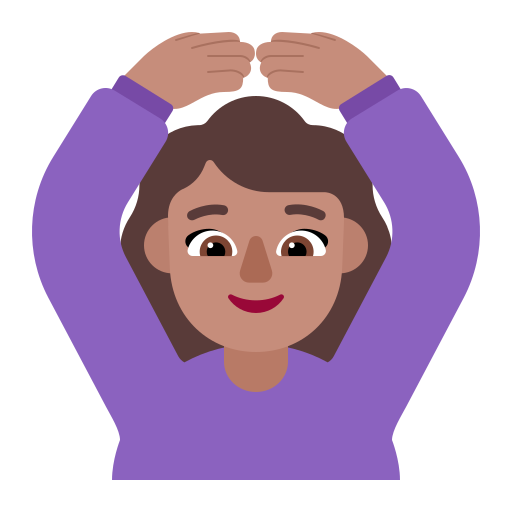
woman gesturing ok flat